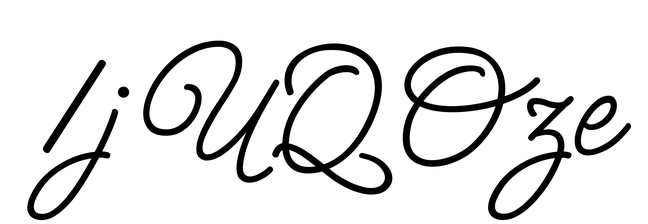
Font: MeowScript-Regular